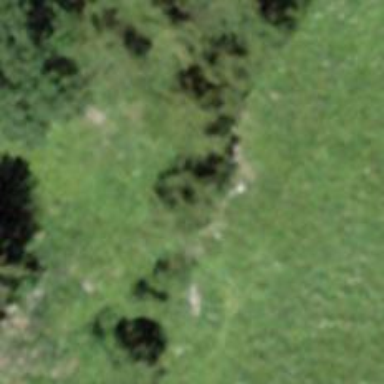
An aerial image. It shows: Forest area.